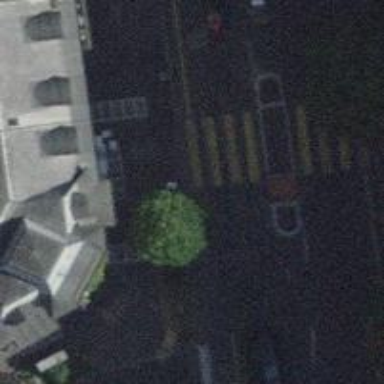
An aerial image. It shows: Kerb barrier.